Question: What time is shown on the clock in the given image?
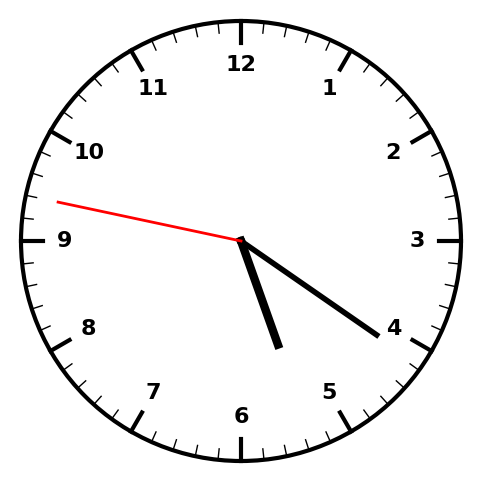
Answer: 05:20:47